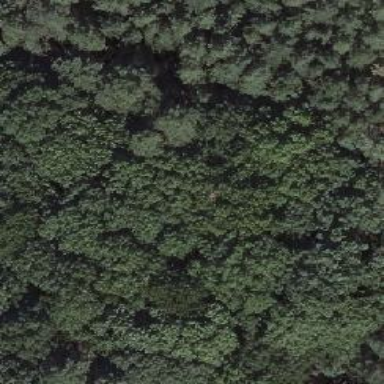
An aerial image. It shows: Hunting stand.